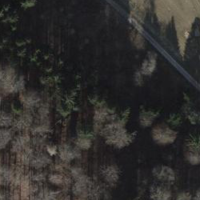
EUNIS habitat code: 41
Species observed at this site:
Dryocopus martius